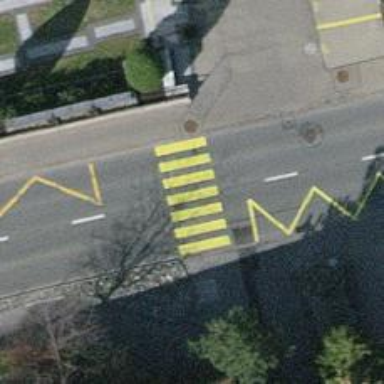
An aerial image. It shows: Marked road crossing.